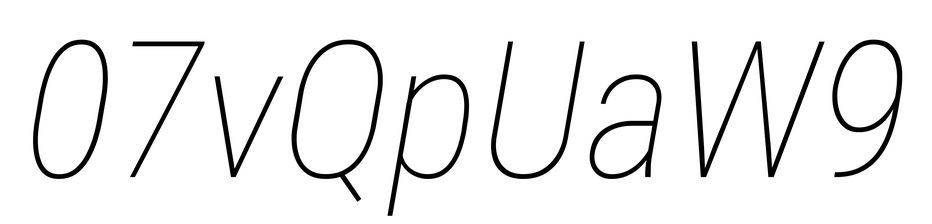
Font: Roboto-Italic_Condensed_Thin_Italic